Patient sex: M
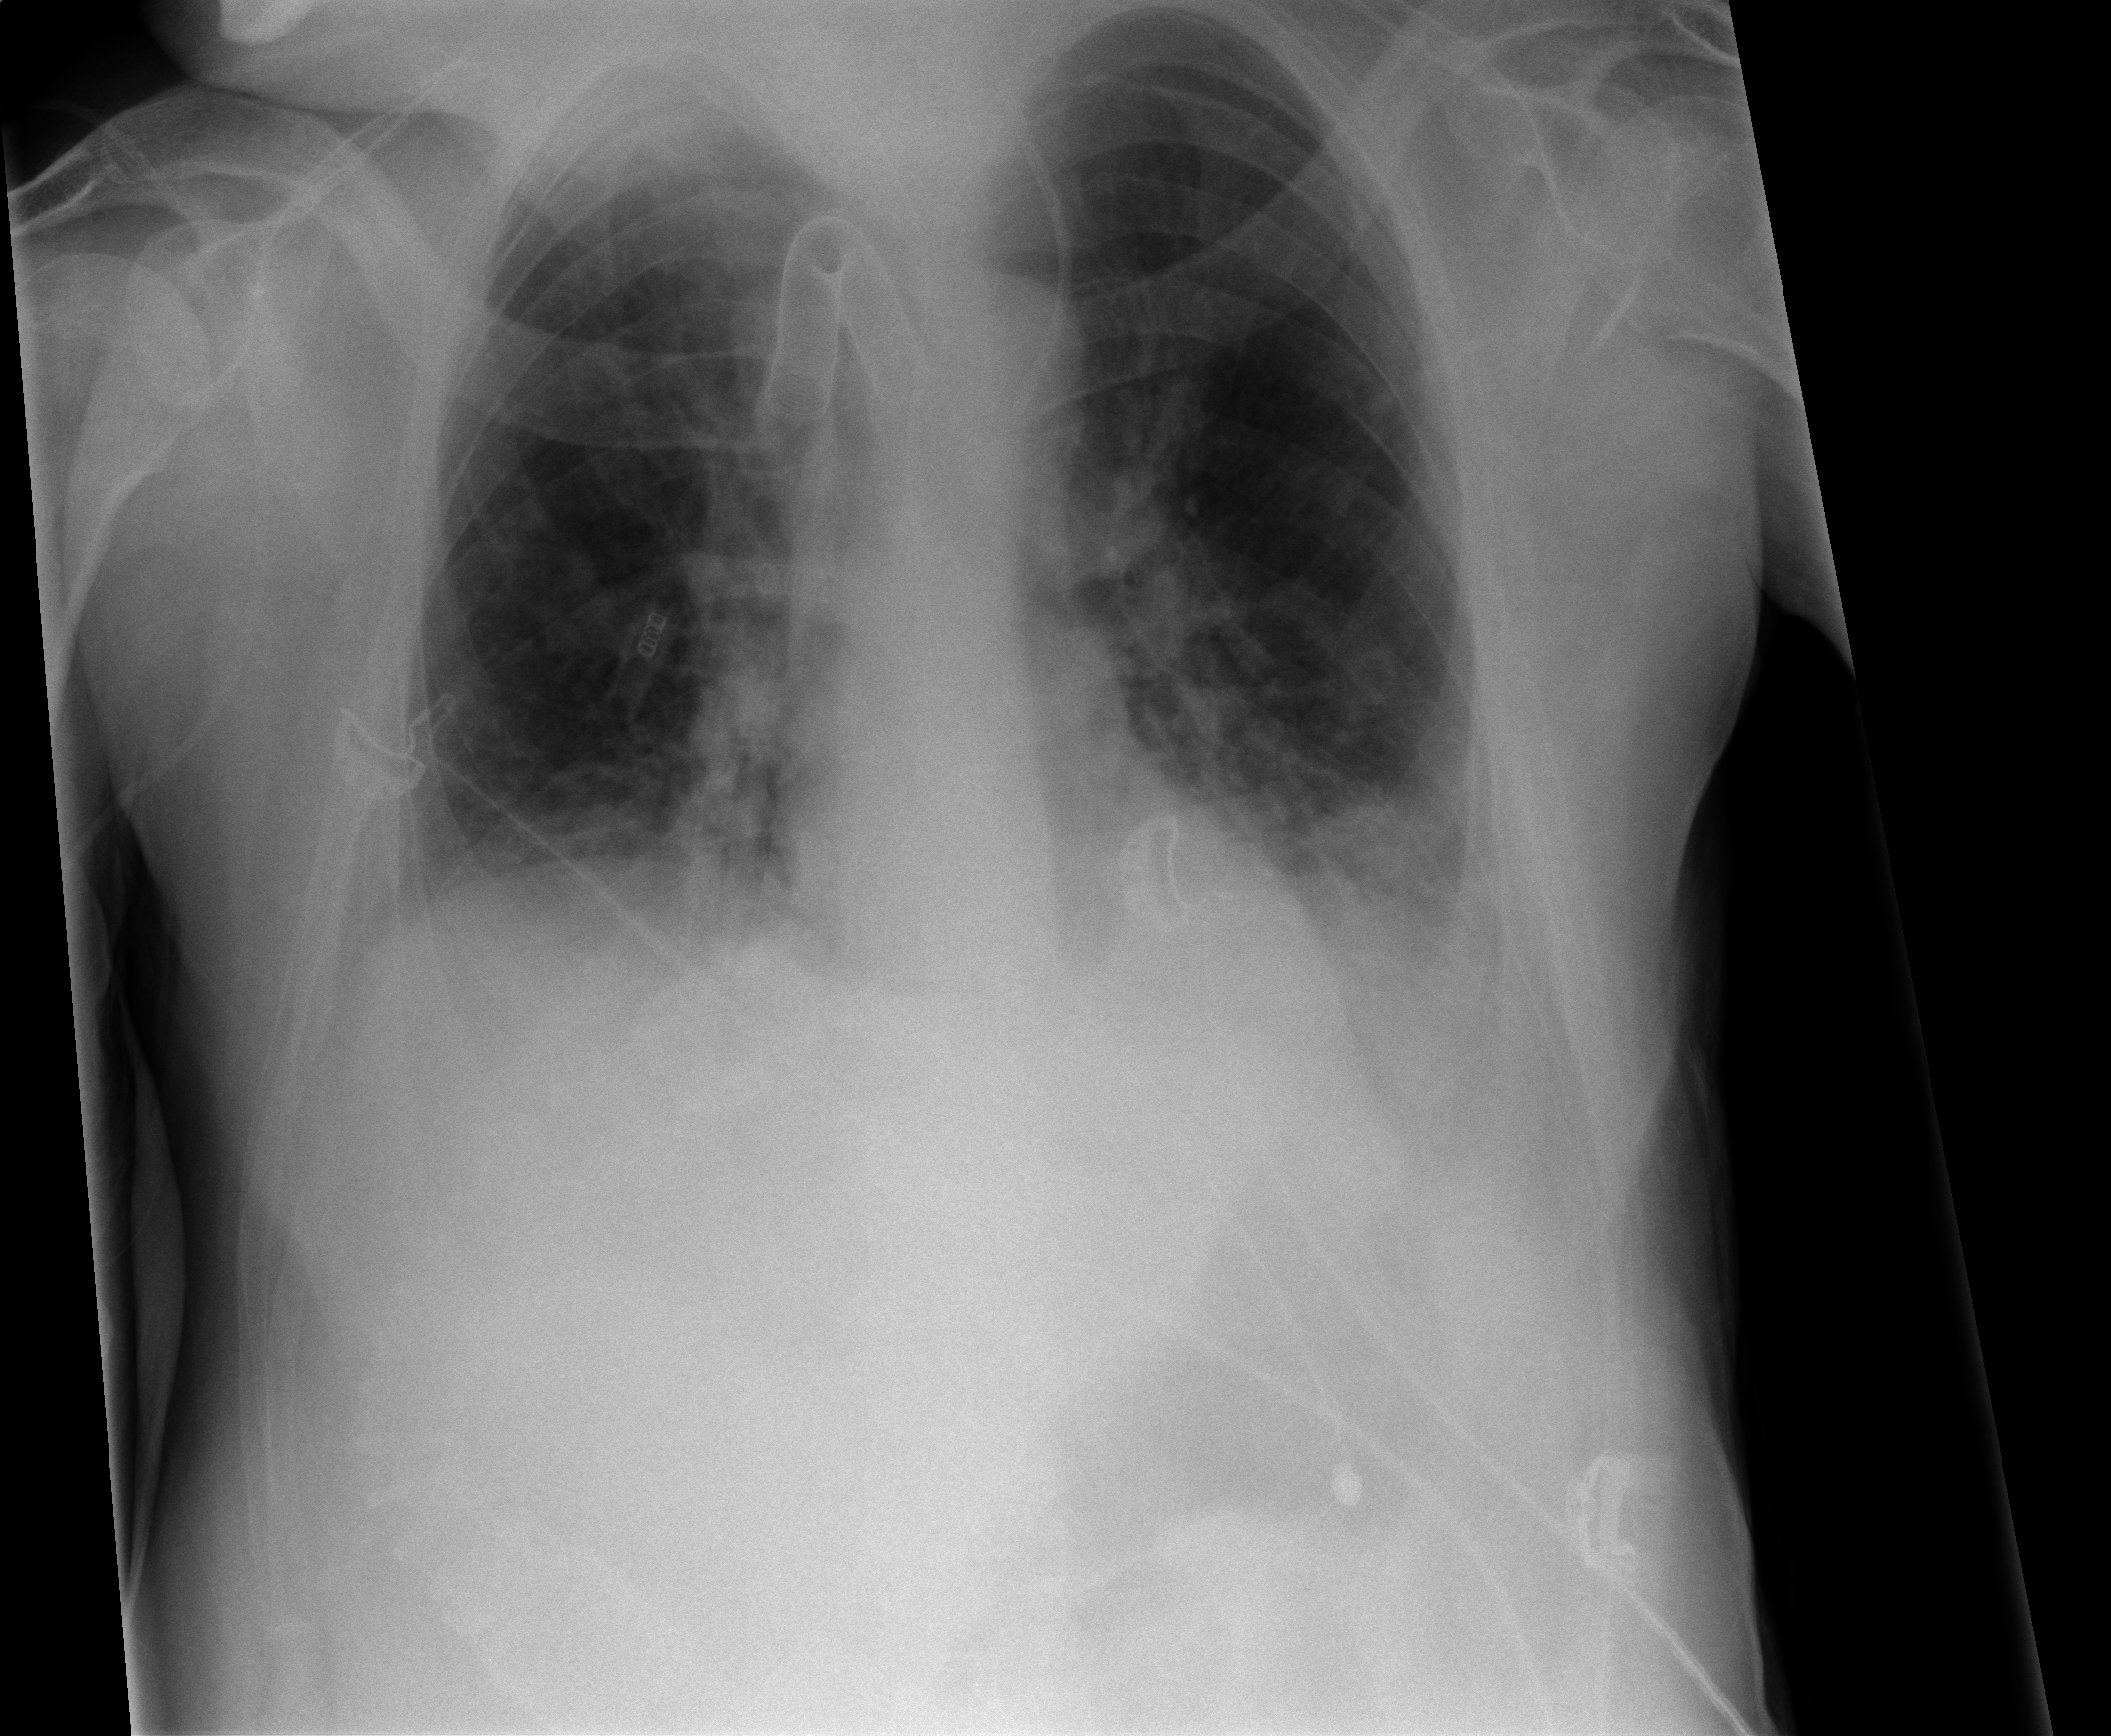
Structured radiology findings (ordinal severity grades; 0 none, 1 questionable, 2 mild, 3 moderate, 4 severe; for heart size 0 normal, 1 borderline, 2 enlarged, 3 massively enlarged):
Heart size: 0
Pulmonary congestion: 0
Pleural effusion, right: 2
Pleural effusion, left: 2
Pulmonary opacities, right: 0
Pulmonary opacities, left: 2
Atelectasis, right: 0
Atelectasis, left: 2